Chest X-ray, PA view. Patient: 41 years old, sex M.
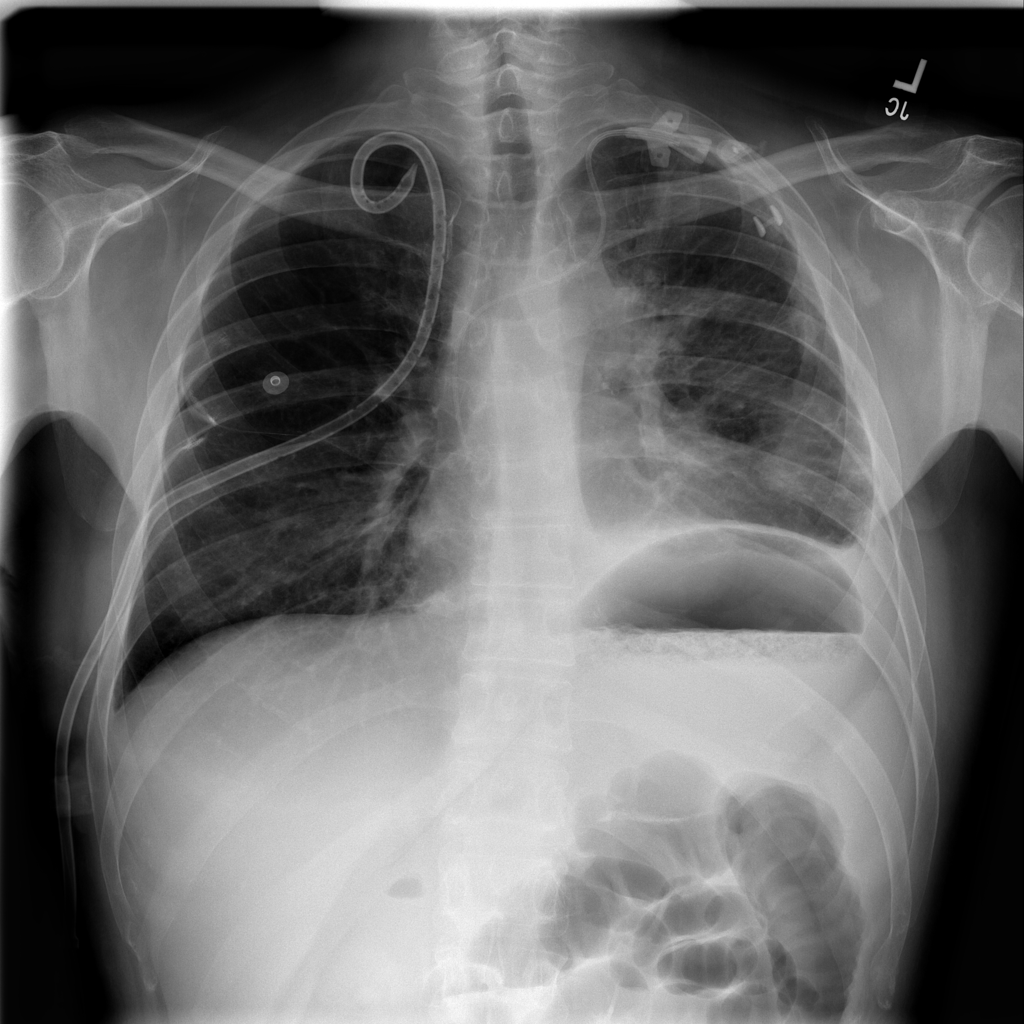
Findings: Atelectasis, Effusion, Infiltration, Mass, Pneumothorax